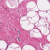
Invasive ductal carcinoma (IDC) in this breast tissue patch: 0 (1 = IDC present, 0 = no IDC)